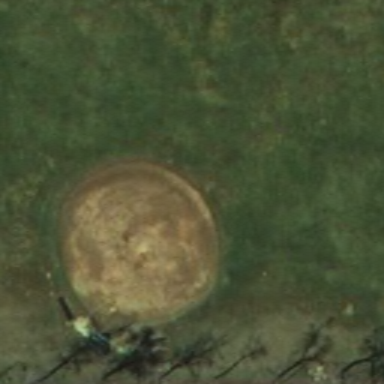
This is a old baseball diamond .